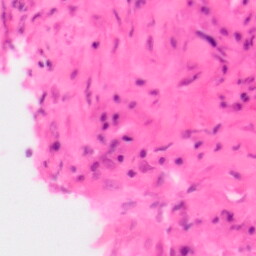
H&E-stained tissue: Colon